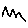
Label: zigzag